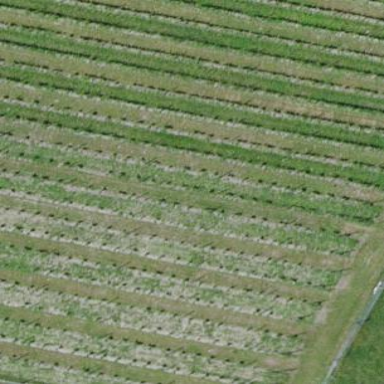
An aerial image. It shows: Vineyard with grape crops.